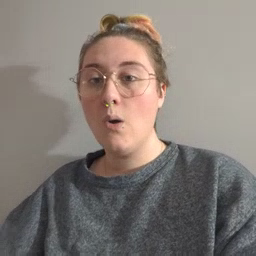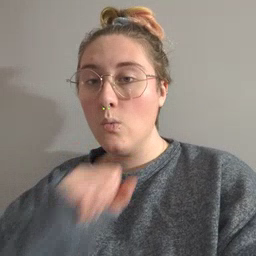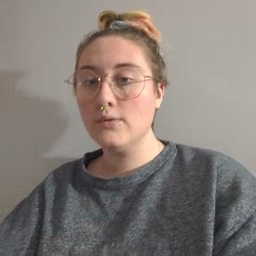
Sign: old